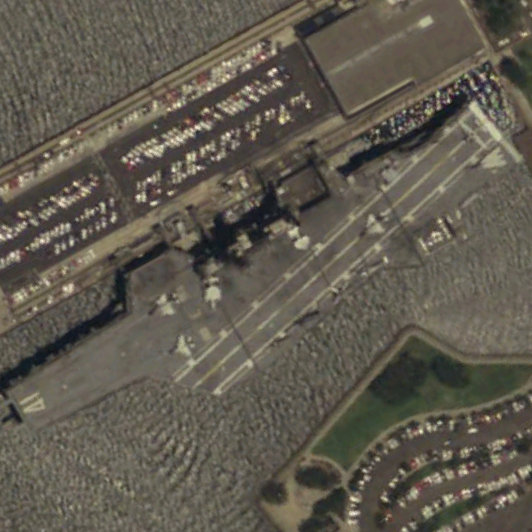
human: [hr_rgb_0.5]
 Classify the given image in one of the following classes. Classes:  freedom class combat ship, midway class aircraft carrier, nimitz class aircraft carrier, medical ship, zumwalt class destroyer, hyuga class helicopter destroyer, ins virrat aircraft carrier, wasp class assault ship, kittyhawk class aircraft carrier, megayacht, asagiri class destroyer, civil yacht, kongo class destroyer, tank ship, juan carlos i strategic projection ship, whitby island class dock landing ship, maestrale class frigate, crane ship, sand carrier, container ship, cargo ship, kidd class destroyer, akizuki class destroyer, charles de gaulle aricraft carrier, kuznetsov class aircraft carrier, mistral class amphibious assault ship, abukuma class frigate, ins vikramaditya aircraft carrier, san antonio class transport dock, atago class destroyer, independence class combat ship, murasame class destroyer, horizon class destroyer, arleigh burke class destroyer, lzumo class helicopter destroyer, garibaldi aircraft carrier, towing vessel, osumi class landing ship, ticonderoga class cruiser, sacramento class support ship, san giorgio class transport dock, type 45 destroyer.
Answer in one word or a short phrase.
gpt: Midway class aircraft carrier